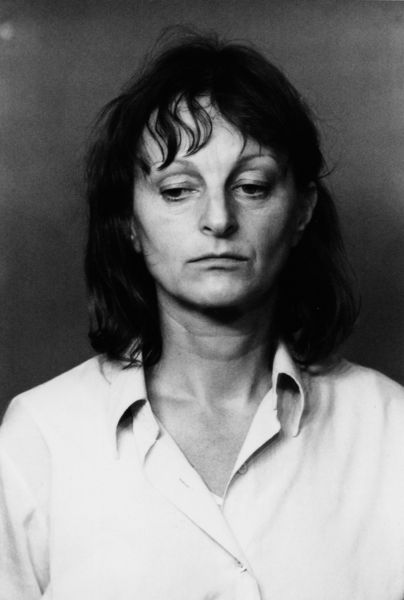
Titel: Selbstporträts/Self-portraits
Künstler: Helga Paris
Schlagwörter: weiß, frau, mund, nase, ohr, schwarz, stirn, blick, hemd, augen, bluse, gesicht, kragen, bild, bildnis, hals, portrait, porträt, haare, augenbrauen, kinn, knopf, ohren, schulter, traurig, pony, white, black, blouse, dark, face, female, hair, nose, skirt, woman, starr, picture, knöpfe, foto, offen, photo, sad, müde, girl, head, frei, eyes, schlüsselbein, black and white, look, mouth, strähnen, neck, thinking, lips, black hair, shirt, angry, kehlkopf, photograph, photography, looking down, frown, glum, down, lazy eye, concern, disappointed, traurich, pny, frowning, crosseyed, look down, sjirt, burnette, open neck, starng